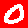
Digit: 0